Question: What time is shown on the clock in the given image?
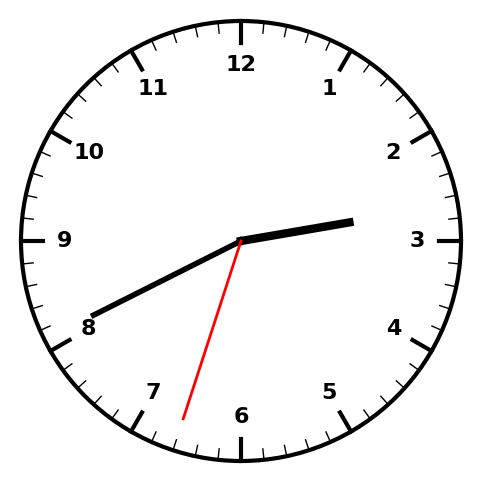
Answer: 02:40:33